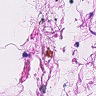
Metastatic tissue present: no